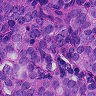
Metastatic tissue present: yes